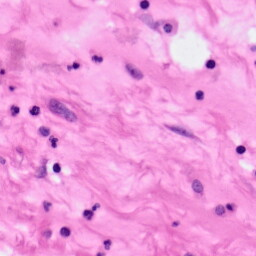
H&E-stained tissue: Pancreatic